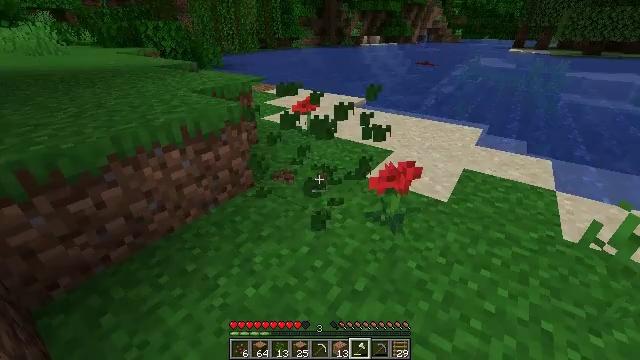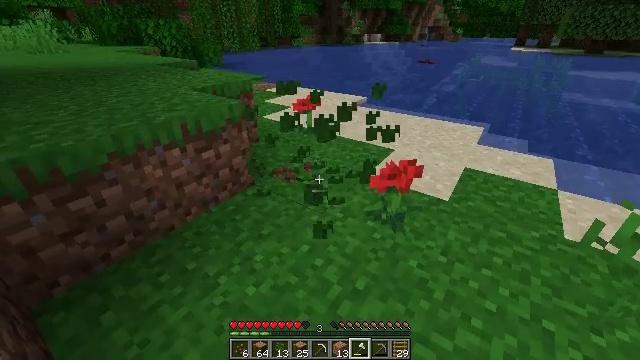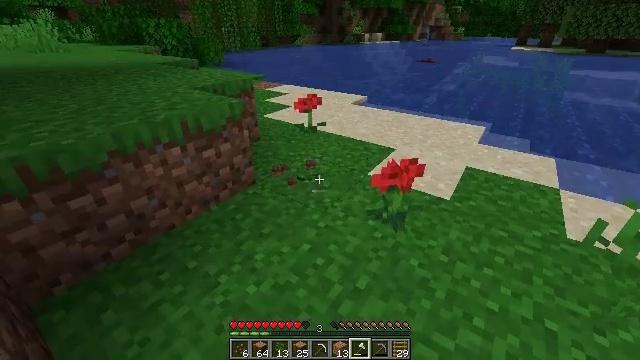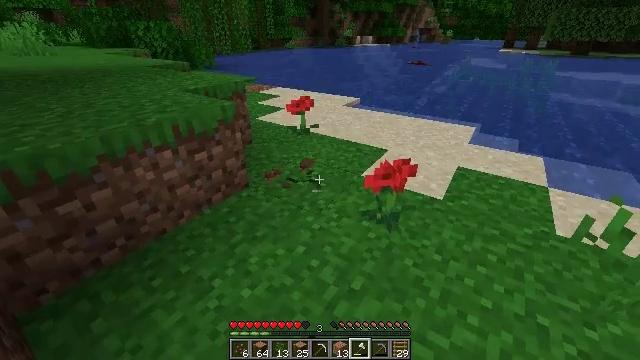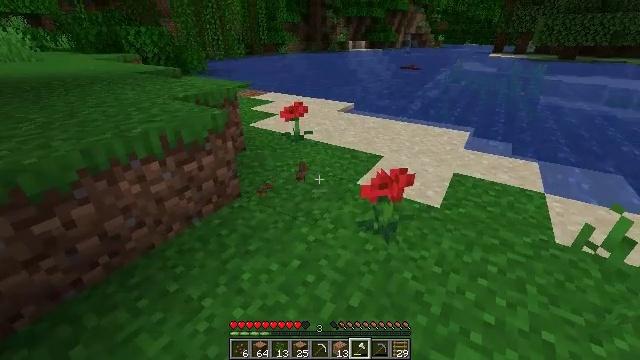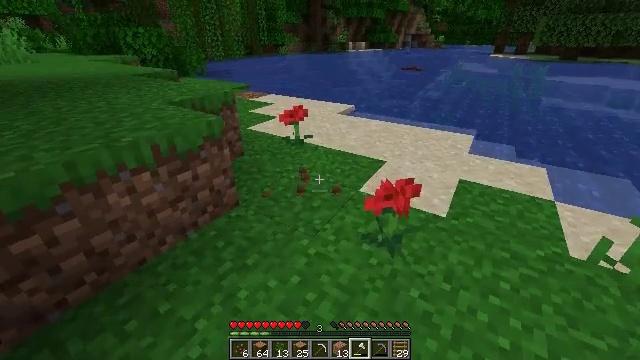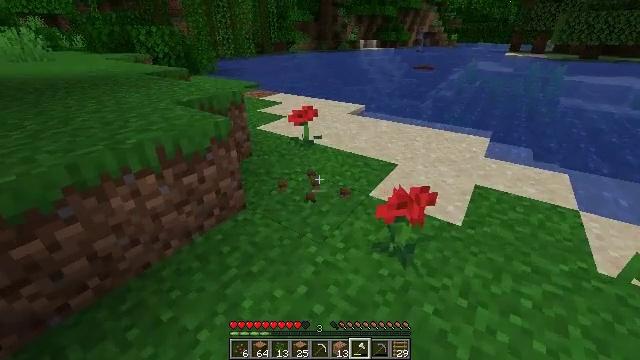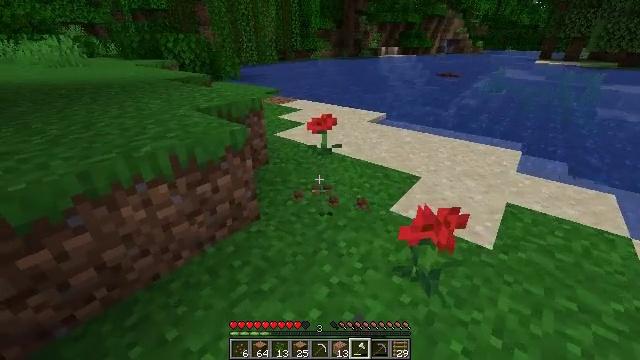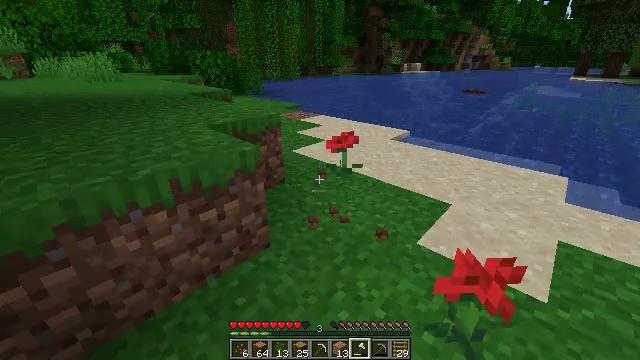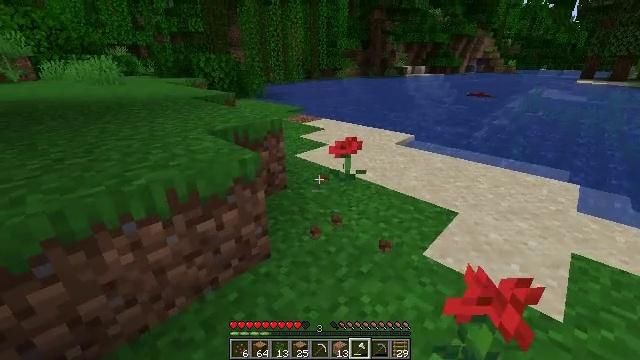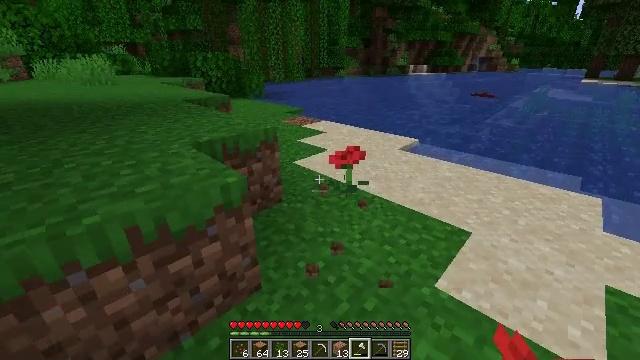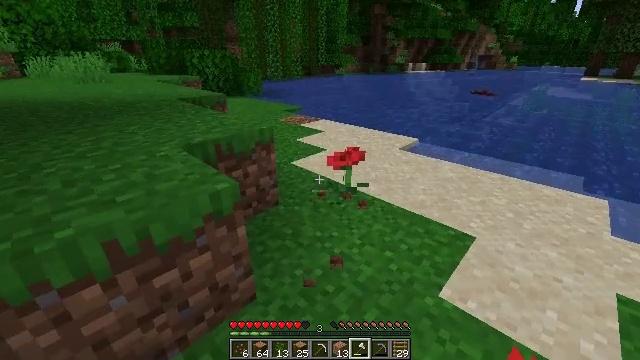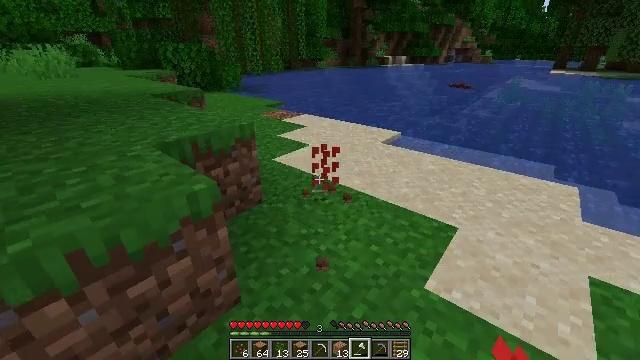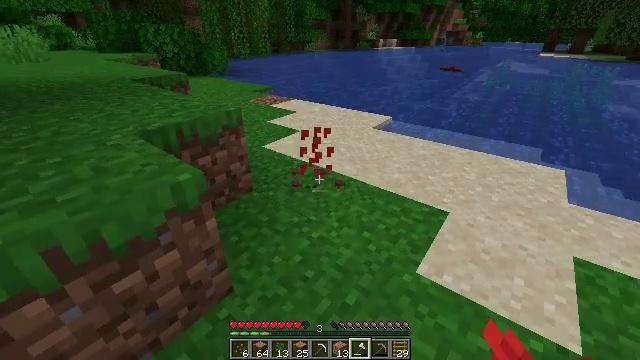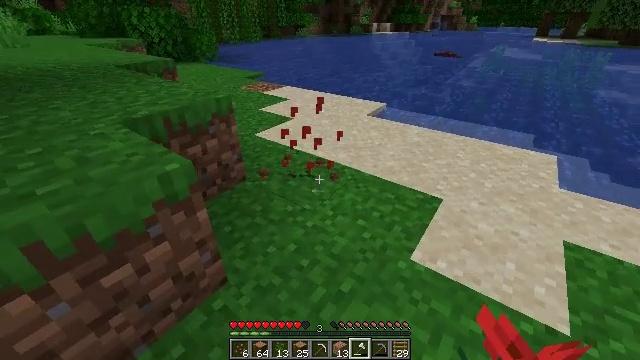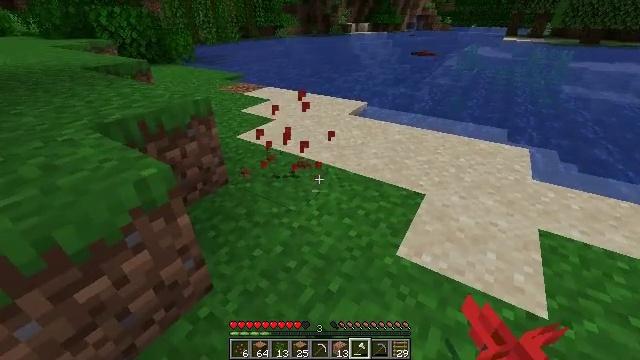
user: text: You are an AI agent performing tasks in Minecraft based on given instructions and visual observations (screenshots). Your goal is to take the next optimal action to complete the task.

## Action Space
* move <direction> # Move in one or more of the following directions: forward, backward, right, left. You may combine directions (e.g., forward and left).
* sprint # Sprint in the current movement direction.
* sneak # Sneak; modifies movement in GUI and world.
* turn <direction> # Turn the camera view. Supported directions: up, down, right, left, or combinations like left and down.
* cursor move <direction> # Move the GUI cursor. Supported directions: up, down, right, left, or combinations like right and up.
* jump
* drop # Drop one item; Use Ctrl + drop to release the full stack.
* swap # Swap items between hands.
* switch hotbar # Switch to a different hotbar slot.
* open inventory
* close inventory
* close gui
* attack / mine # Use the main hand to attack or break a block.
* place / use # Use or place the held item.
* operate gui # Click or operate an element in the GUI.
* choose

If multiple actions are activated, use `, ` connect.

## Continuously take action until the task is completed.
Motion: motion action
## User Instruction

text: Mine the poppy flower.
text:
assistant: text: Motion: attack / mine
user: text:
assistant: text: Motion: attack / mine
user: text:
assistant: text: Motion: turn right, attack / mine
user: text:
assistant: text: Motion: move forward, turn right
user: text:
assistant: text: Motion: move forward, attack / mine
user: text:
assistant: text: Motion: move forward, turn left, attack / mine
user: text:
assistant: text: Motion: move forward, turn left and up, attack / mine
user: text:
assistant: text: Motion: move forward, turn left and up, attack / mine
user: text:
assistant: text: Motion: move forward
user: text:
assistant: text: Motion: move forward, attack / mine
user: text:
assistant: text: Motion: attack / mine
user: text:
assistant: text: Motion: turn right and down, attack / mine
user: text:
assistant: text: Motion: turn right and down, attack / mine
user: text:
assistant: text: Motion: turn right and down, attack / mine
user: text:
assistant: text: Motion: turn right, attack / mine
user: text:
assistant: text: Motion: turn right and up, attack / mine
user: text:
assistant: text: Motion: attack / mine
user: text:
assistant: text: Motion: attack / mine
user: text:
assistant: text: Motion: turn left and up, attack / mine
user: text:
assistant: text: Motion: turn right
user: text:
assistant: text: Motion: turn right and down
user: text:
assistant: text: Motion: turn right and down, attack / mine
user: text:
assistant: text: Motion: turn right and down, attack / mine
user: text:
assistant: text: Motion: attack / mine
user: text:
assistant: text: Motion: turn right, attack / mine
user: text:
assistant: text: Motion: turn right, attack / mine
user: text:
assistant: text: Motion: attack / mine
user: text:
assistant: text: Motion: attack / mine